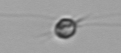
Label: Acanthoica_quattrospina